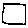
Label: square